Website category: book
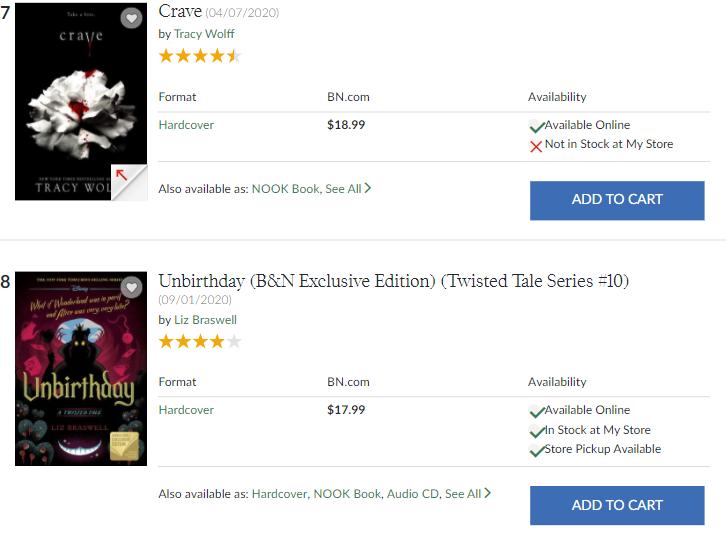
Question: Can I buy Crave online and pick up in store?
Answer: no

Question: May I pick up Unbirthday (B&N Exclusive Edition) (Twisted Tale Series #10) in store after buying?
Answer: yes

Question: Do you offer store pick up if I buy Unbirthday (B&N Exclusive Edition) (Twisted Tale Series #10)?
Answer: yes

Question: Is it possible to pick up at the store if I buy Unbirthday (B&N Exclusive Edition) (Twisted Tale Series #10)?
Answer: yes

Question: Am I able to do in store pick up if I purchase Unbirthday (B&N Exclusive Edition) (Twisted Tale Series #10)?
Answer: yes

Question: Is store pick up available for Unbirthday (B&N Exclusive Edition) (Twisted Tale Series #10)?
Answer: yes

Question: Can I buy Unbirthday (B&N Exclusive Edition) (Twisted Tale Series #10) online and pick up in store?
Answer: yes